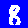
Digit: 8